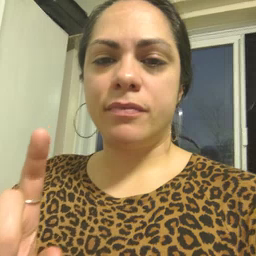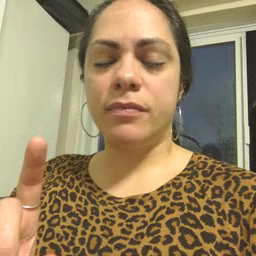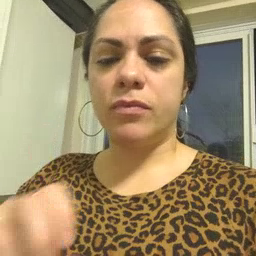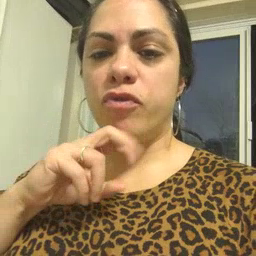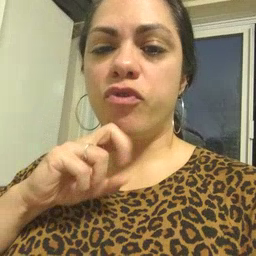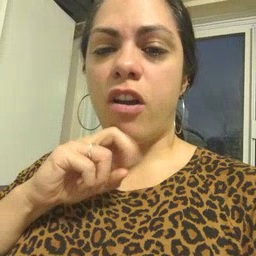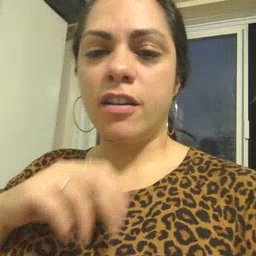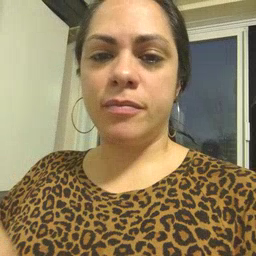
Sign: frog